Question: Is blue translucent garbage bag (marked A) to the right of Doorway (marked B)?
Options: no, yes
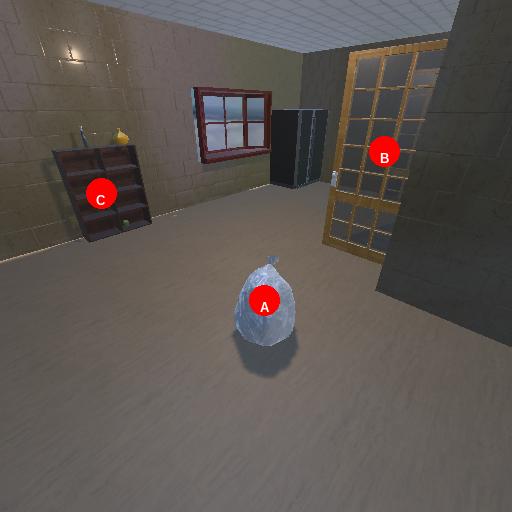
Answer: no